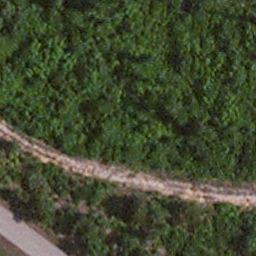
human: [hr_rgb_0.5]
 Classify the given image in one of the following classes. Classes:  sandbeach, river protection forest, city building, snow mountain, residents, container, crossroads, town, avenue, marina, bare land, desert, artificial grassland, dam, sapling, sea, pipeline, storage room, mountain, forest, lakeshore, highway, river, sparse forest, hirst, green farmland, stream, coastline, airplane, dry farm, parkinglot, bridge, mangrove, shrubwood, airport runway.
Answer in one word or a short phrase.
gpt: avenue